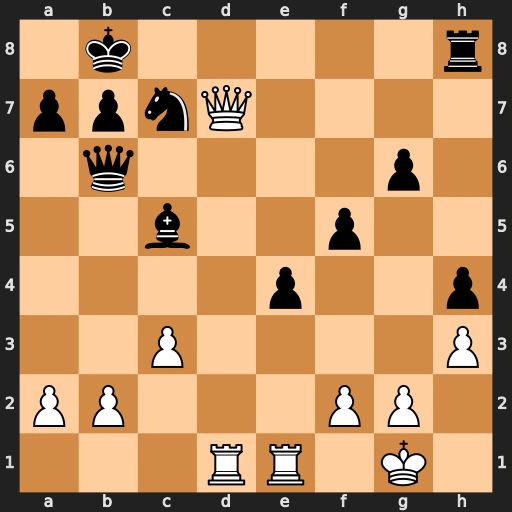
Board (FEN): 1k5r/ppnQ4/1q4p1/2b2p2/4p2p/2P4P/PP3PP1/3RR1K1
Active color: w
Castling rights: -
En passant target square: -
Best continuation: Qd8+ Rxd8 Rxd8#